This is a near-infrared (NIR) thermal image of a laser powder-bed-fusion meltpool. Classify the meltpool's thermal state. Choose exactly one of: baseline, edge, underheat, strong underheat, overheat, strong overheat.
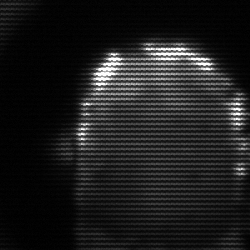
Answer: baseline